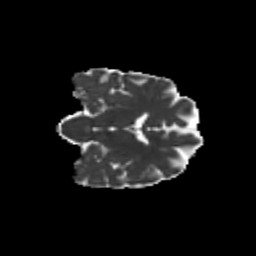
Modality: MD
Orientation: coronal
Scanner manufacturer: siemens
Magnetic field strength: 3 T
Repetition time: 9.2 s
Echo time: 0.084 s